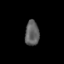
Tissue: skin
Cell type: Epithelial cells
Senescence score: 0.2674
Nuclear area (px): 341
Mean DAPI intensity: 97.249